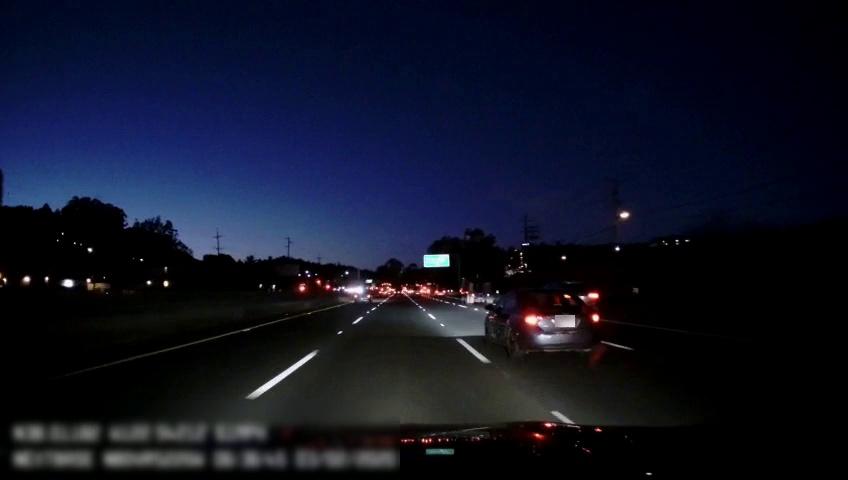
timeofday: Night
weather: Other
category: Drivable Space
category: Vehicles | Car
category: Vehicles | Other LV
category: Vehicles | SUV
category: Vehicles | Car
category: Lanes | Alternate Lane
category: Lanes | Current Lane
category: Lanes | Current Lane
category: Lanes | Alternate Lane
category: Lanes | Alternate Lane
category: Traffic | Signs